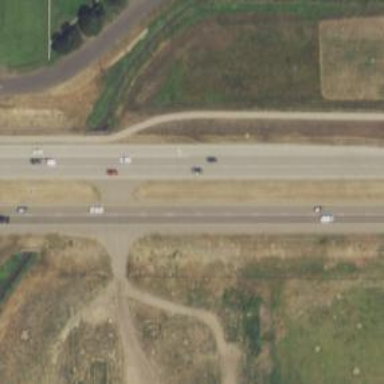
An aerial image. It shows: Expressway with asphalt surface. It is trunk highway with grade1 tracktype.